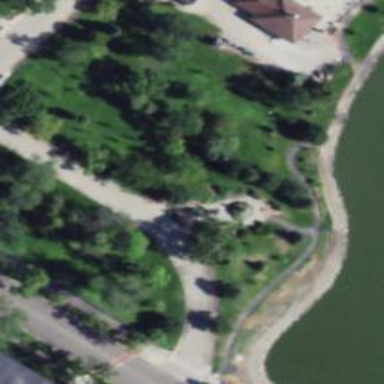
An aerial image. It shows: Memorial site with historic significance.